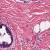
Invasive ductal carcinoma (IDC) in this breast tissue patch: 0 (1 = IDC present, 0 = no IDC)